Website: lowes
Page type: account-selection
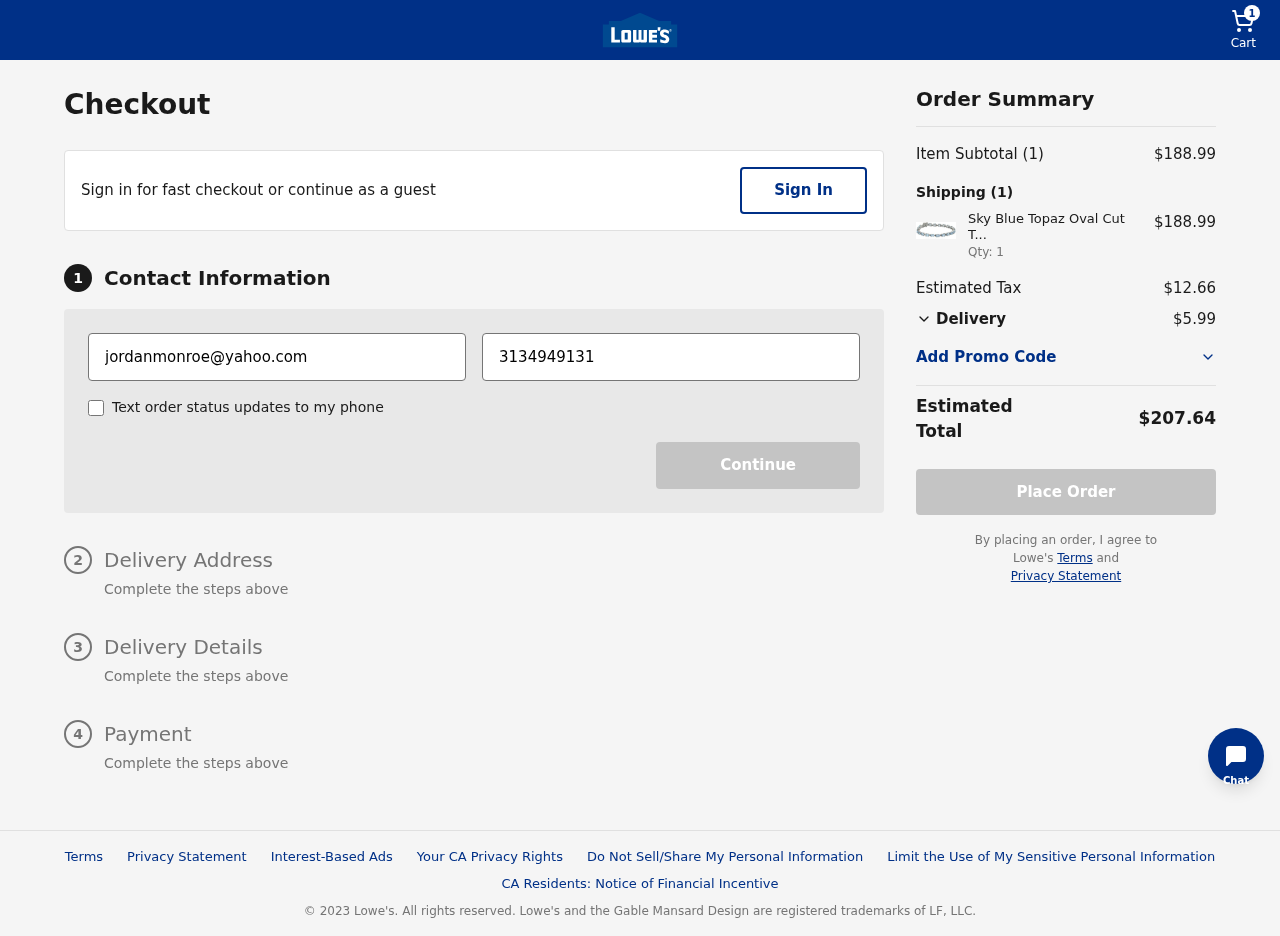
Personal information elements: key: PII_EMAIL
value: jordanmonroe@yahoo.com
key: PII_PHONE
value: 3134949131
Product elements: key: PRODUCT1_NAME
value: Sky Blue Topaz Oval Cut Tennis Bracelet in Sterling Silver (11.5 cttw)
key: PRODUCT1_PRICE
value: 188.99
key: PRODUCT1_QUANTITY
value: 1
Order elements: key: ORDER_NUM_ITEMS
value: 1
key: ORDER_SUBTOTAL
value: $188.99
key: ORDER_TAX
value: $12.66
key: ORDER_SHIPPING_COST
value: $5.99
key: ORDER_TOTAL
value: $207.64